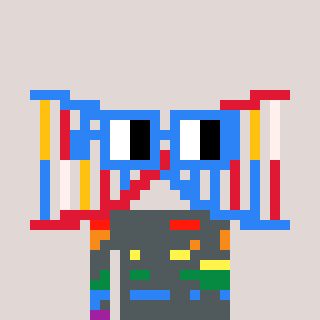
a pixel art character with square blue glasses, a dna-shaped head and a teal-colored body on a warm background